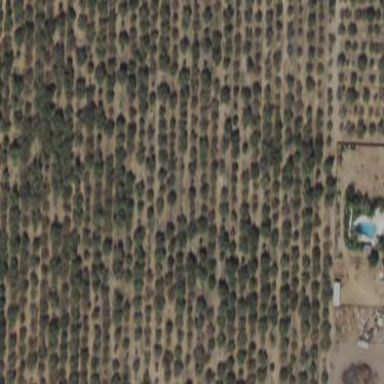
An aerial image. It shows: Almond orchard with rows of almond trees.